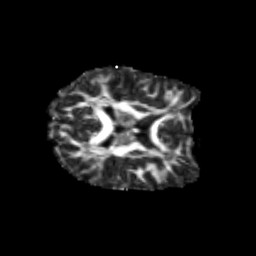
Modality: FA
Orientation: axial
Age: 18
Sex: female
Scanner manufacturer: siemens
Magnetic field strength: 3 T
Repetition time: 3.5 s
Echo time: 0.125 s